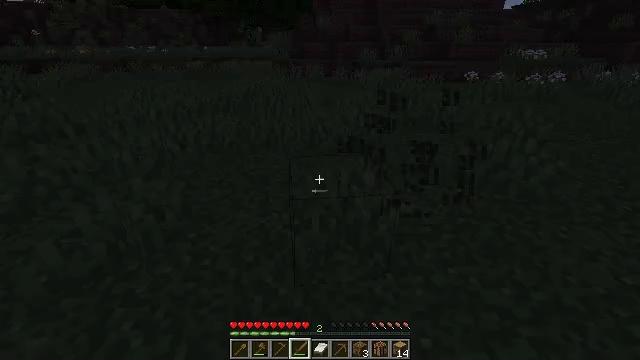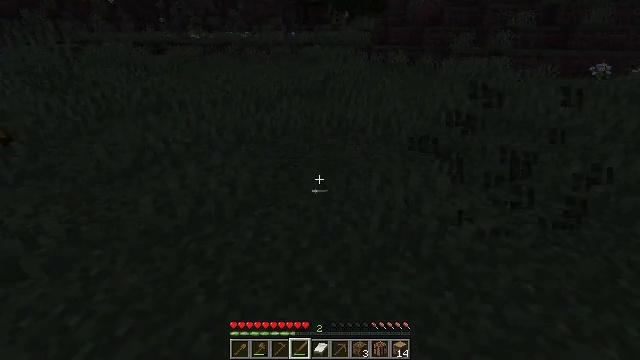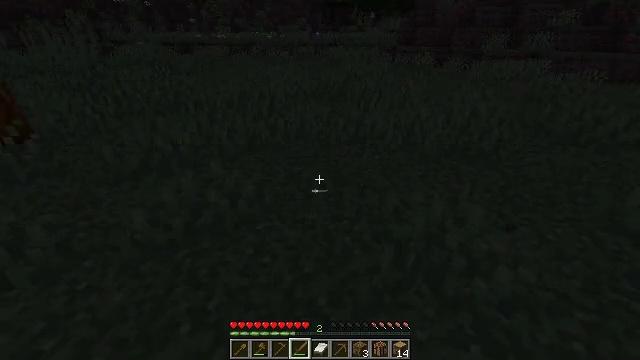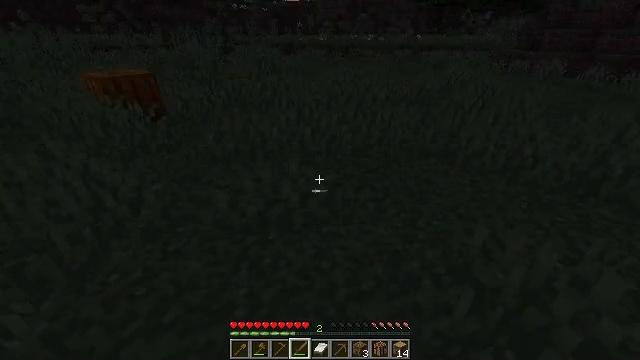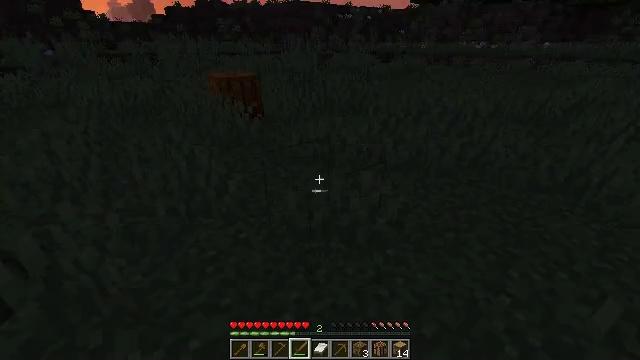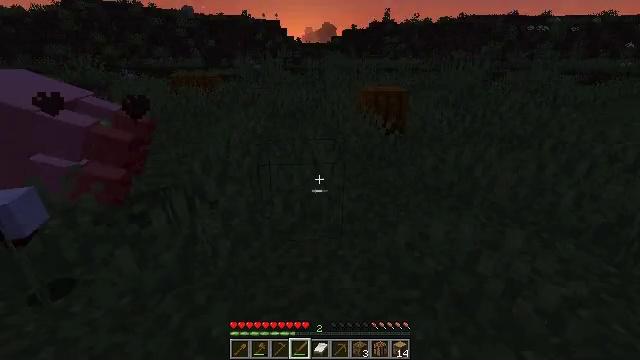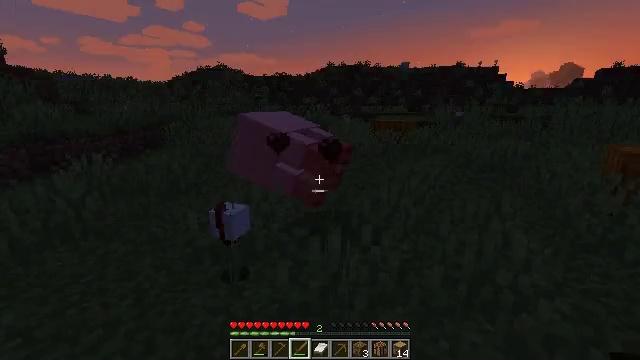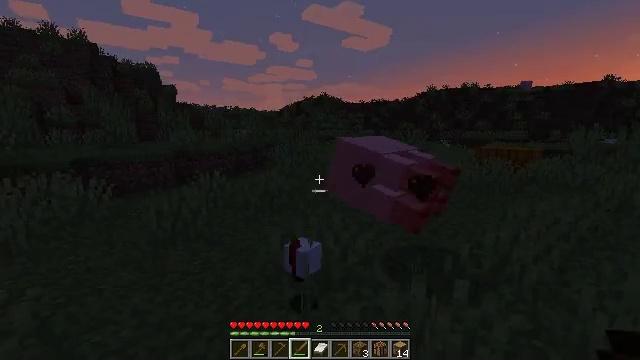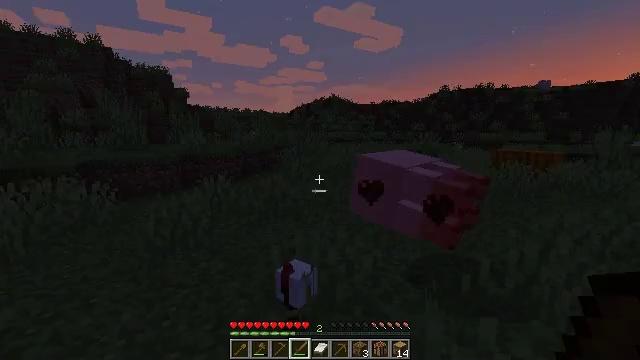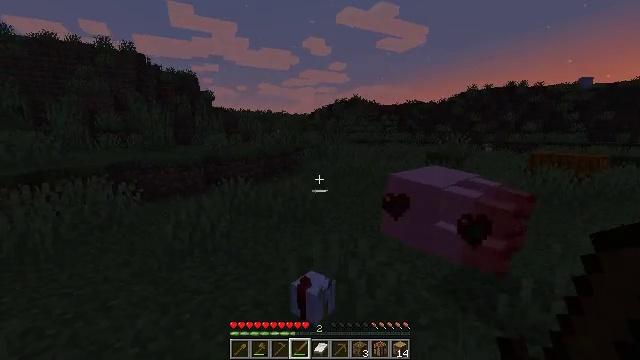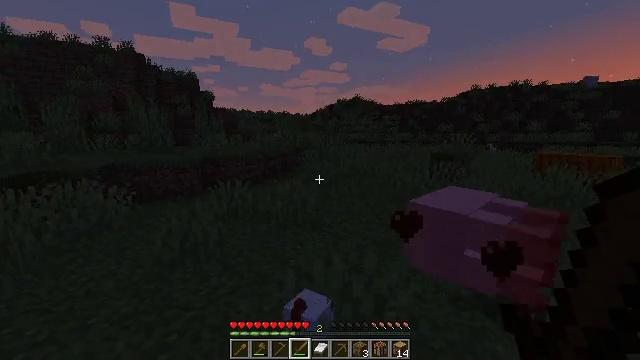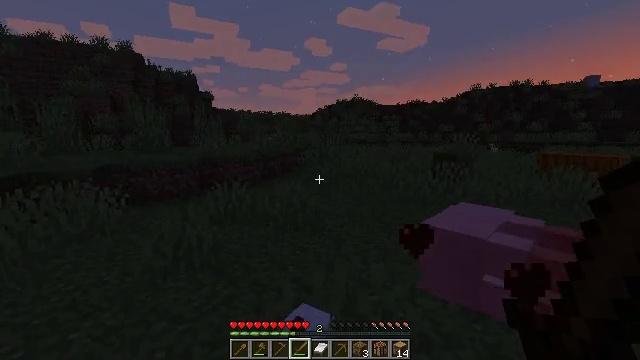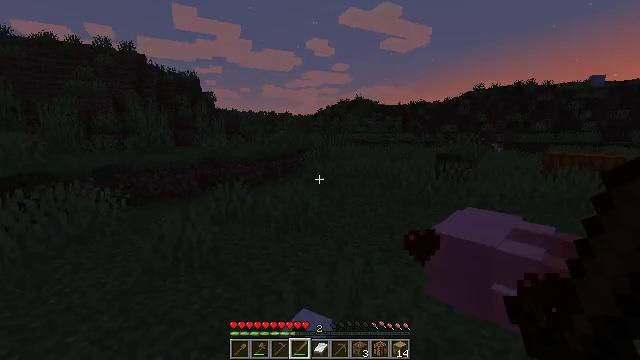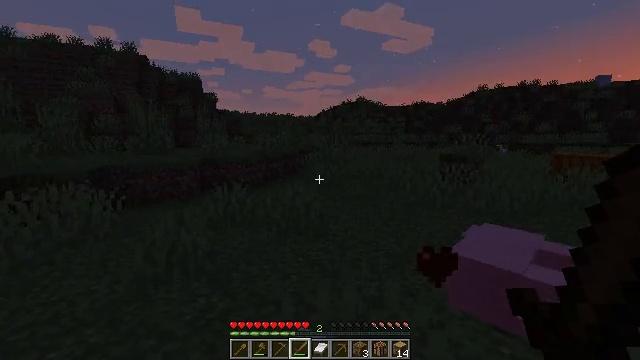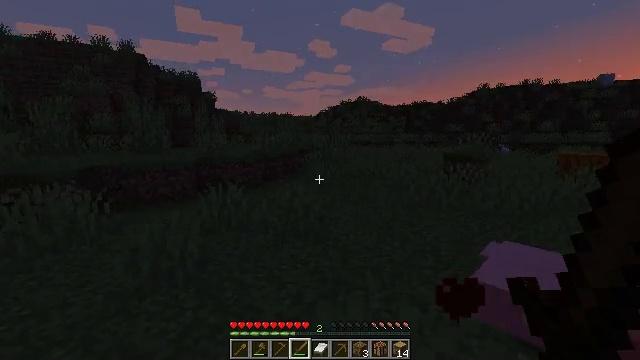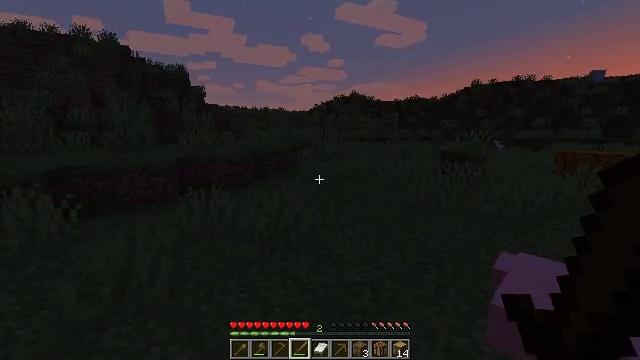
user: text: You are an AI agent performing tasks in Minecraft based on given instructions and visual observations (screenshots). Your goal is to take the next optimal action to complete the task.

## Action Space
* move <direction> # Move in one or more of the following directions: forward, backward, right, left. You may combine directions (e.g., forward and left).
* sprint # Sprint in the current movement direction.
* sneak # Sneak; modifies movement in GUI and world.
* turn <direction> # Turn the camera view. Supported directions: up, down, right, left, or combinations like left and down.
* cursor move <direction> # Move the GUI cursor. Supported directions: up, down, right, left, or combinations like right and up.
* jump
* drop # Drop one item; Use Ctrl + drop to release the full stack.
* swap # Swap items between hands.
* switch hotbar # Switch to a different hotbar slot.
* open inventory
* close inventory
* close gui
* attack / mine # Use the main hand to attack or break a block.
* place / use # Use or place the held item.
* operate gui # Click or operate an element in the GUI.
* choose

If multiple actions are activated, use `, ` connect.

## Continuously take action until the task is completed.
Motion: motion action
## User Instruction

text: Mine the pumpkin from the ground.
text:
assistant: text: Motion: move forward, turn left and down
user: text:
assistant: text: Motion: move forward, turn left
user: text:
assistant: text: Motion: move forward, turn left
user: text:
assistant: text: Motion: move forward, turn left and up
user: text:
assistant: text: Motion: move forward, turn left and up
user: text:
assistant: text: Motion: move forward, turn left and up
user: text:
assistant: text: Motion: move forward, turn left and up
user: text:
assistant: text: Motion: move forward, turn left
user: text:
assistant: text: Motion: move forward, turn left
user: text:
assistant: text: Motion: move forward
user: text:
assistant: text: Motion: move forward
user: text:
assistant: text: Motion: move forward
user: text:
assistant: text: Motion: move forward
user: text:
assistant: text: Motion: move forward
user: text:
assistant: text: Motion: move forward, turn right
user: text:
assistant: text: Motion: move forward, turn right and down
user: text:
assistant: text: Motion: move forward, turn right and down
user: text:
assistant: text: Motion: move forward, turn right
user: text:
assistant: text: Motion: move forward, turn right
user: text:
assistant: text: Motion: move forward, turn right
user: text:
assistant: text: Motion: move forward, turn right
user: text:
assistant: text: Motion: move forward, turn right
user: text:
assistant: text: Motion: move forward, turn right
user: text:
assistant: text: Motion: move forward
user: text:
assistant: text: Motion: move forward, turn up
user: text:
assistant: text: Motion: move forward
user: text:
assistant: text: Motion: move forward, turn up
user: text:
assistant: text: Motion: move forward, turn up
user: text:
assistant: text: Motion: move forward, turn up
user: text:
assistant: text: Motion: move forward